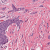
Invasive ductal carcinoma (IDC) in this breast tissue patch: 1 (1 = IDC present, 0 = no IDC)